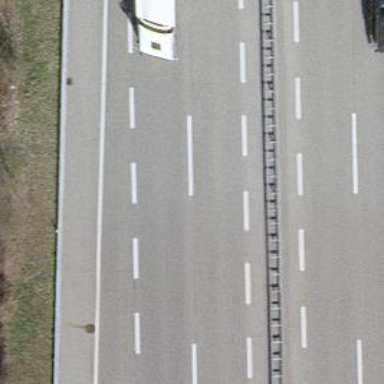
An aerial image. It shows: Motorway junction.